Question: I tried finding which element/tag is this one but I couldn't find it anywhere.
See the screenshot:

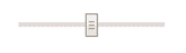
Answer: It appears to be 'range' tag:<URL>